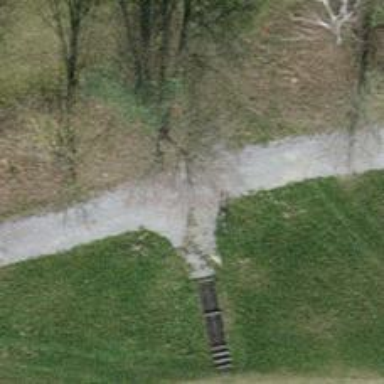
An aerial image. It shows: Set of steps on the road.